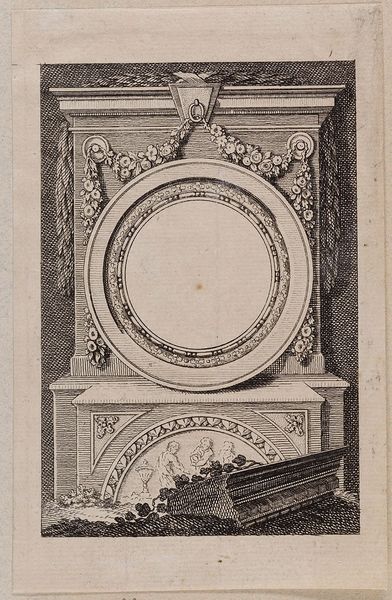
Titel: Rahmen mit runder Schrifttafel
Künstler: Johann Heinrich Balzer
Standort: Hamburg
Institution: Museum für Kunst und Gewerbe Hamburg
Schlagwörter: schatten, ornament, stein, girlande, kreis, skulptur, relief, papier, grafik, graphik, rundbogen, ornamente, plastik, fotografie, photographie, medaillon, druckgraphik, druckgrafik, stich, entwurf, girlanden, grab, vorlage, kupferstich, gedenkstein, ehrenmal, grabstein, grabplatte, bildhauerkunst, rahmenwerk, reproduktionen, blumengewinde, druckerzeugnisse, ornamentstich, vorlageblätter